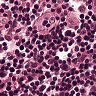
Metastatic tissue present: no